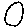
Label: circle